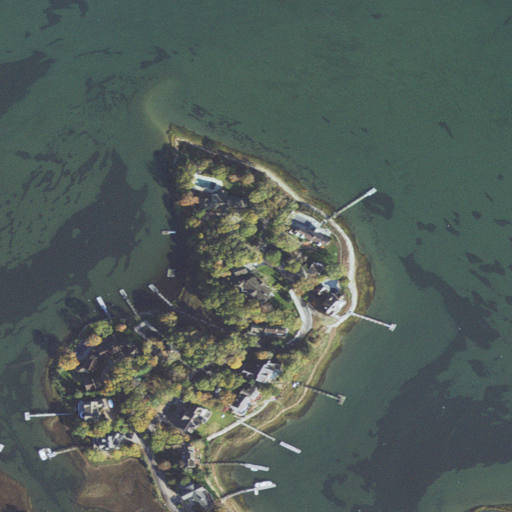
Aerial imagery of cape in Massachusetts named Daniels Island containing open water, herbaceous wetlands, low intensity development, medium intensity development, high intensity development, open development, grassland, and barren land